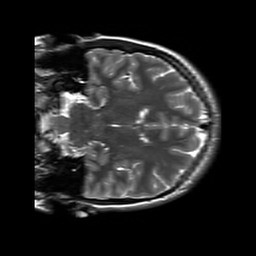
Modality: T2w
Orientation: coronal
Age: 23
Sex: female
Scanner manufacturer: siemens
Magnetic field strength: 3 T
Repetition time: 8.53 s
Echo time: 0.091 s